Interaction volume radius: 5 \u00c5
Interaction volume height: 30 \u00c5
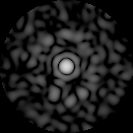
Disorder parameter: 0.7954